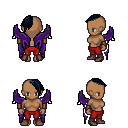
a pixel art fantasy rpg character, female body template, human, dark skin, purple wings, red pants, raven long mohawk hairstyle, leather bracers, maroon shoes, four views (front, back, left, right), 2x2 character sprite sheet, small pixel art, hard edges, no anti-aliasing